Question: I am getting an error that says: 'Use of undeclared identifier 'alert''
'''
NSAlert *alert = [NSAlert alertWithMessageText: @"Why ? "
defaultButton:@"OK"
];
'''
Can someone tell me why am i getting this error ?
Updated:

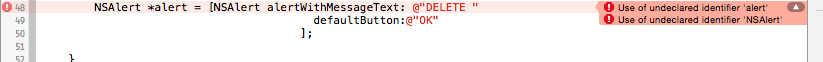
Answer: I think you mean
'''
UIAlertView *alert
'''
Not
'''
NSAlert *alert // "NSAlert" does not exist in the Cocoa API.
'''
Your clue from the compiler is that it says the type 'NSAlert' is undefined. If the type is undefined, then you can get another error about the variable itself being undefined, which is why it says 'alert' is undefined.